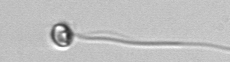
Label: flagellate